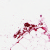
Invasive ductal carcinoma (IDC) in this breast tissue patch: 0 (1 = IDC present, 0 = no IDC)